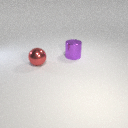
large purple metal cylinder to the right of large red metal sphere